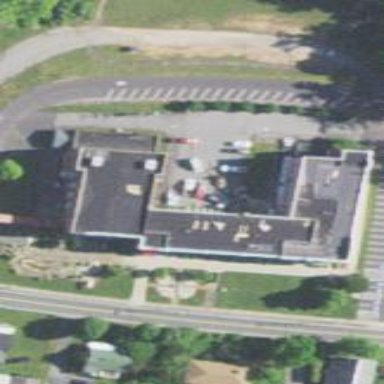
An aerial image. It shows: Public building.